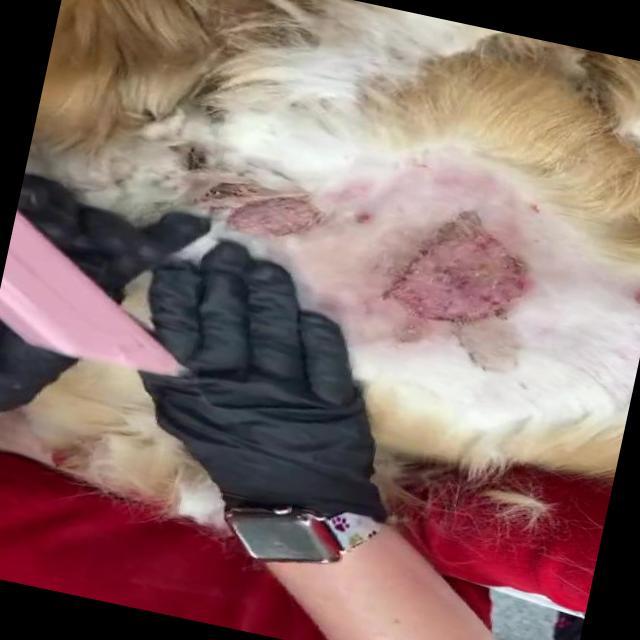
Canine dermatitis — inflammation of the skin presenting with erythema, pruritus, papules, and excoriation. May be allergic, contact, or atopic in origin.